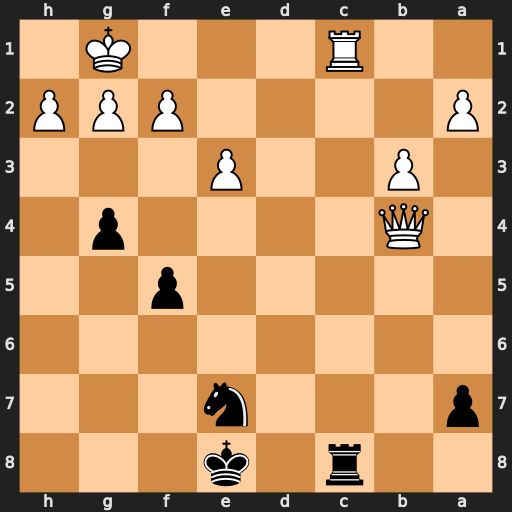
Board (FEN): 2r1k3/p3n3/8/5p2/1Q4p1/1P2P3/P4PPP/2R3K1
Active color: b
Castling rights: -
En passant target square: -
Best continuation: Rxc1+ Qe1 Rxe1#